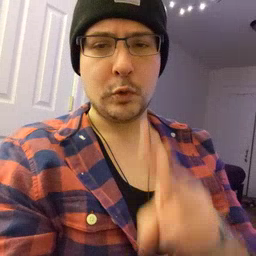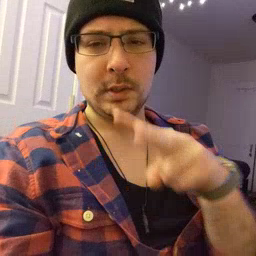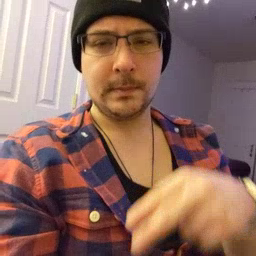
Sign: read